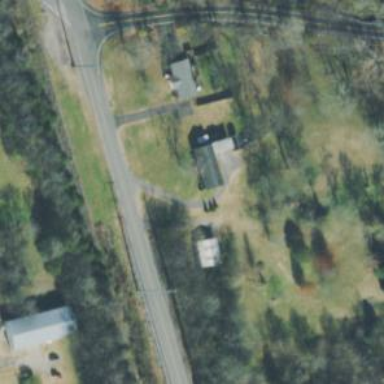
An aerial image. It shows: Driveway.